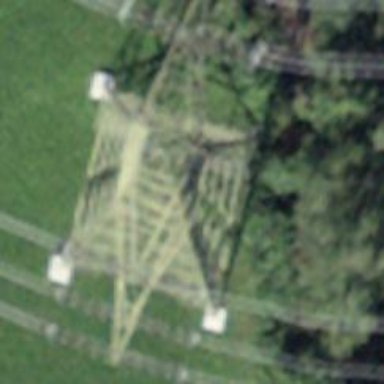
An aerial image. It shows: Power tower.